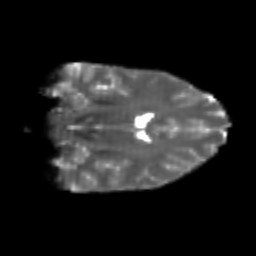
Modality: T2w
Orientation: coronal
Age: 24
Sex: female
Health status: healthy
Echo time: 0.074 s